Interaction volume radius: 5 \u00c5
Interaction volume height: 20 \u00c5
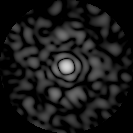
Disorder parameter: 0.7673